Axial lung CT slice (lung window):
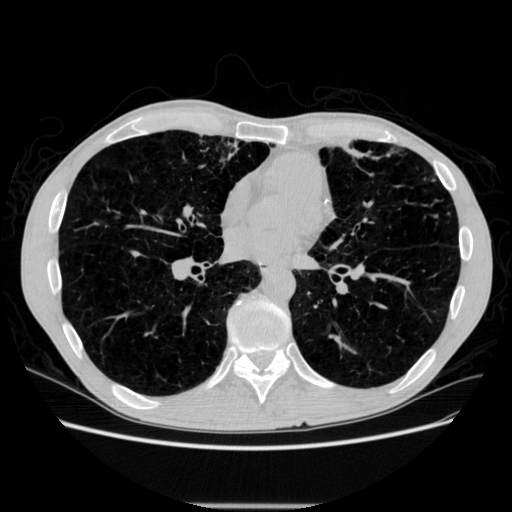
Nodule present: no